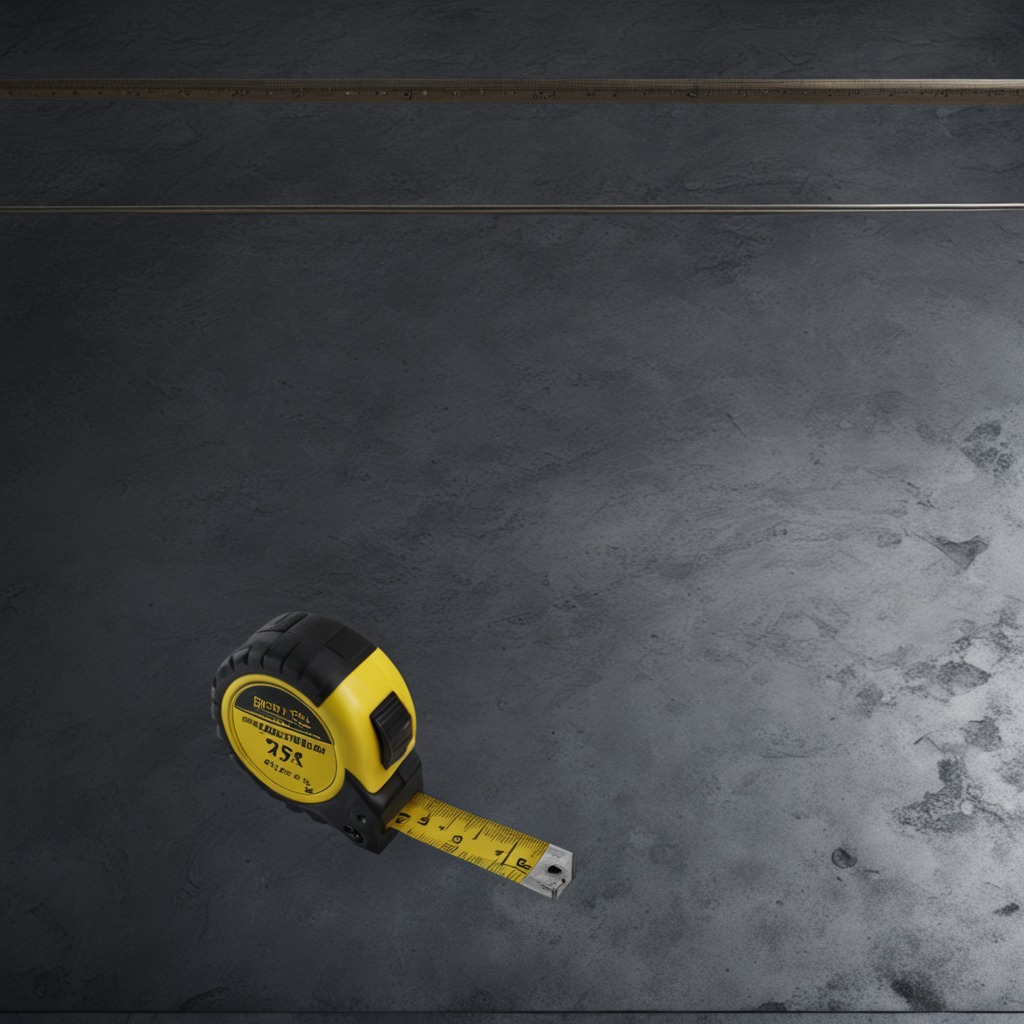
A measuring tape is lying on the cold steel table in the mining workshop.